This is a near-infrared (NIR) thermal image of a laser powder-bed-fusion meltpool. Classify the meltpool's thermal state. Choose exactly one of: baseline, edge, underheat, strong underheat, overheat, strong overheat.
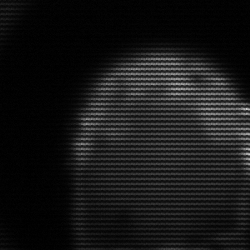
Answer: edge